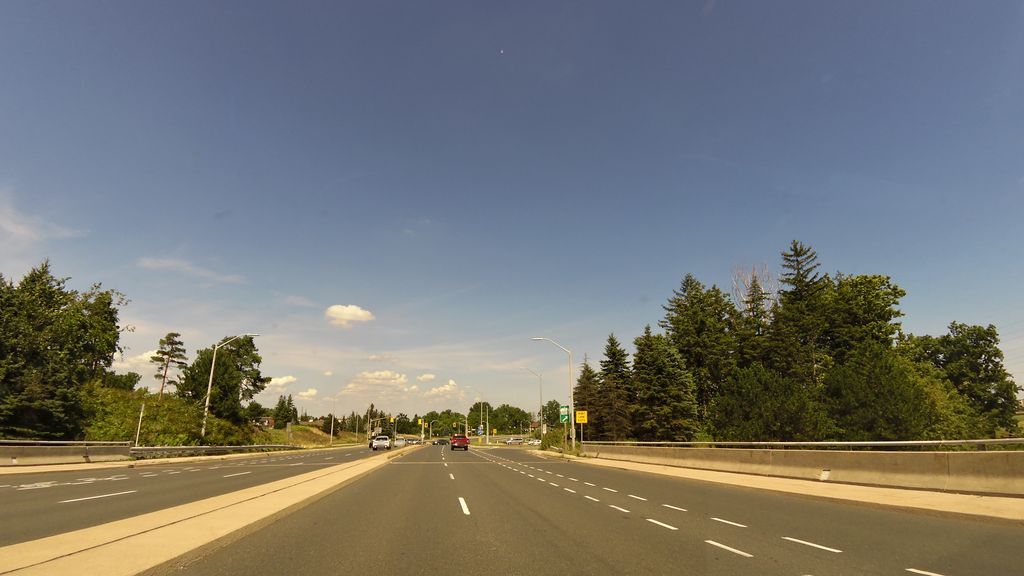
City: hamilton